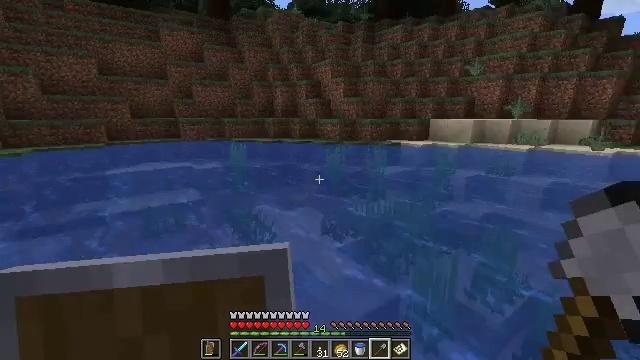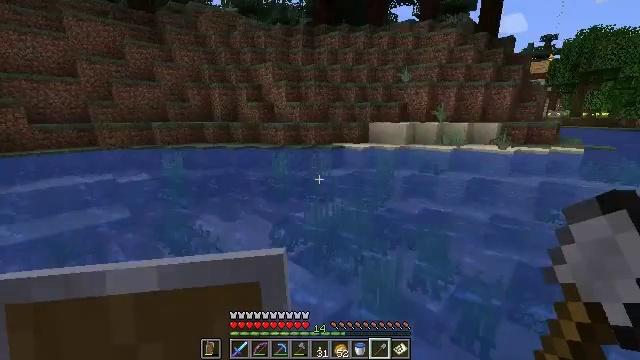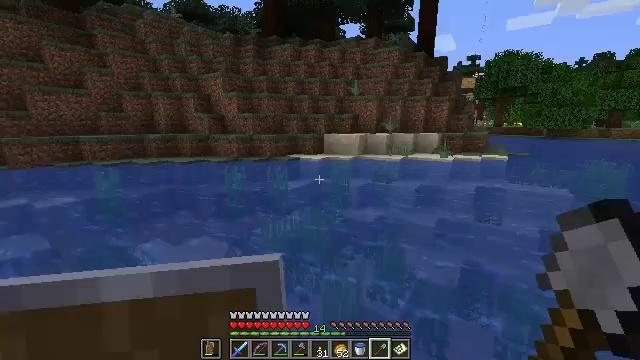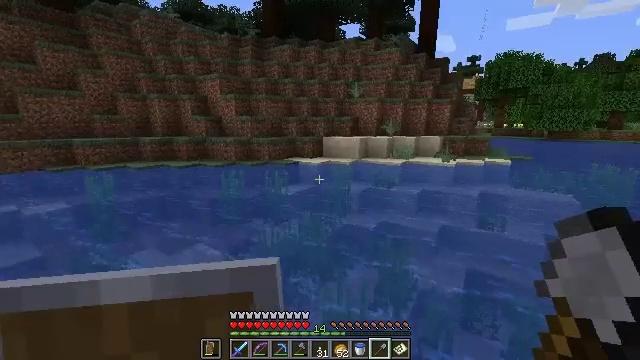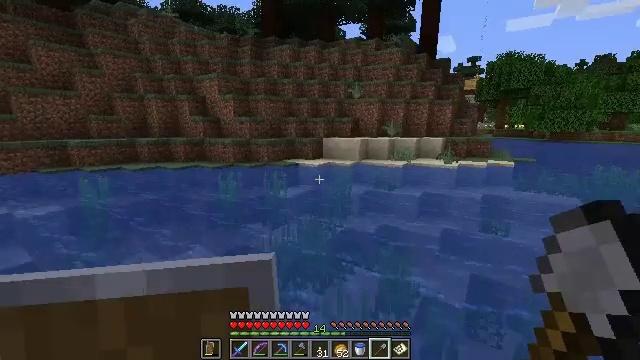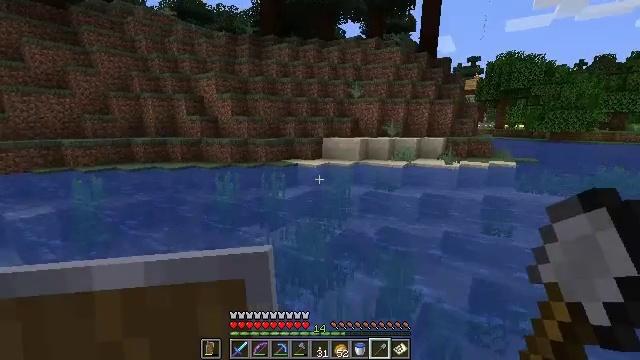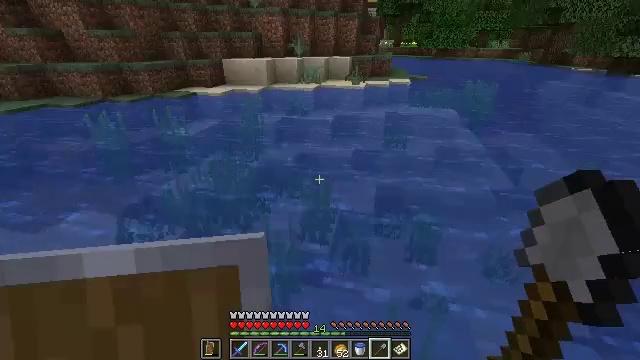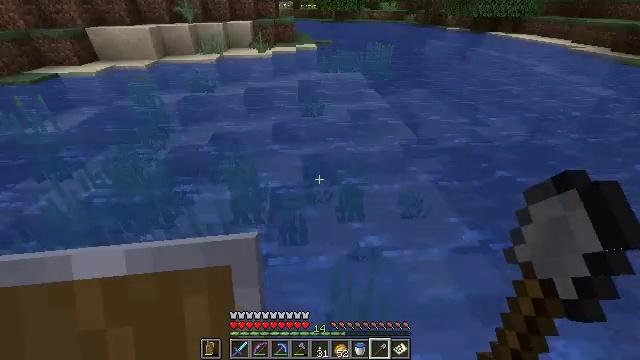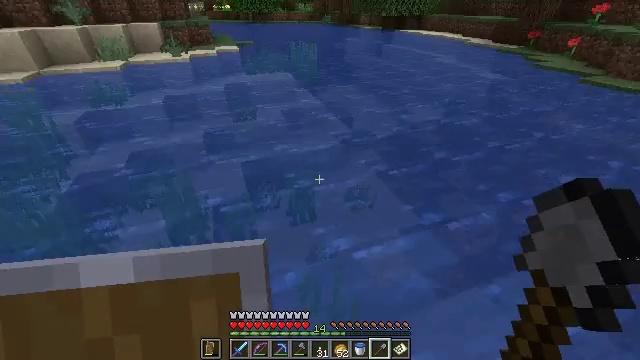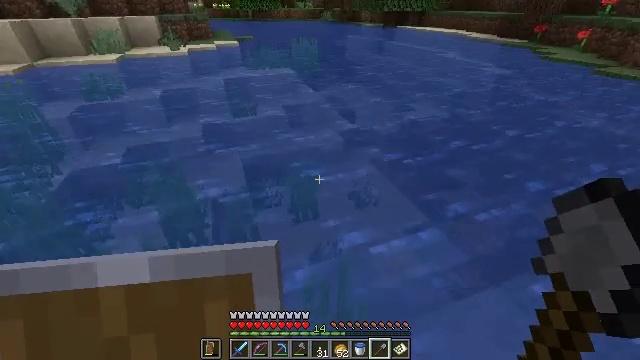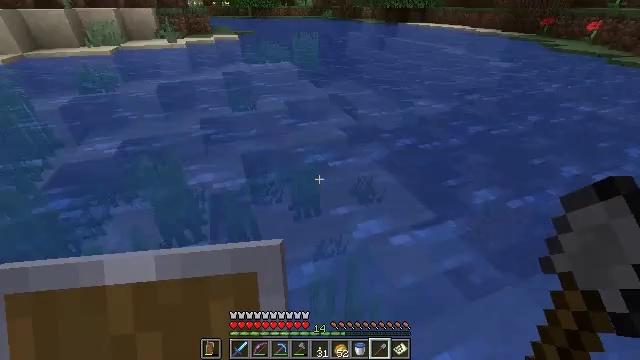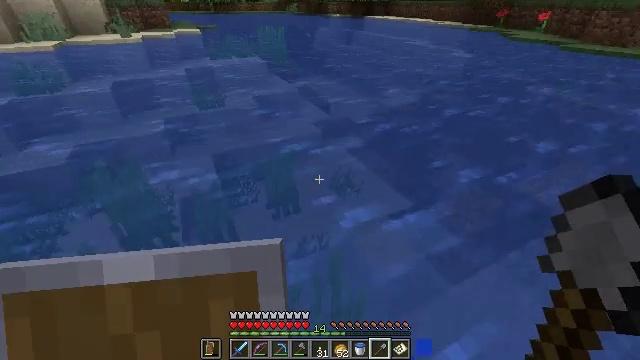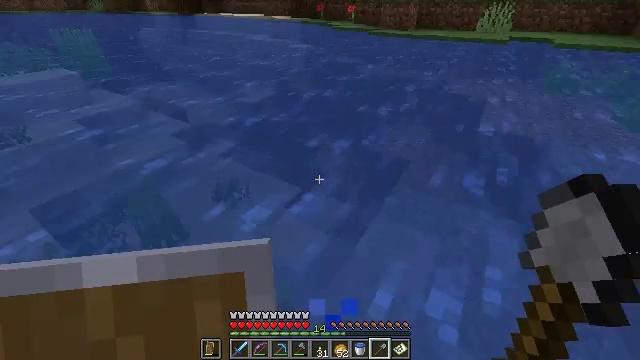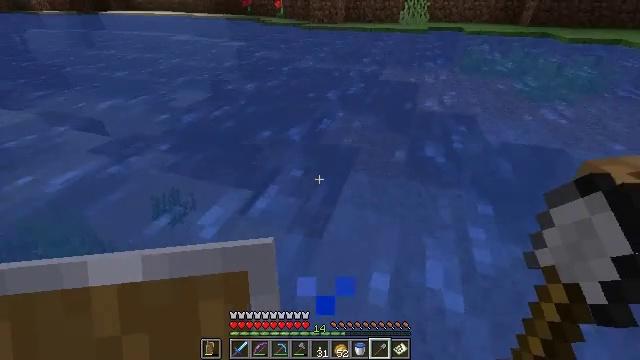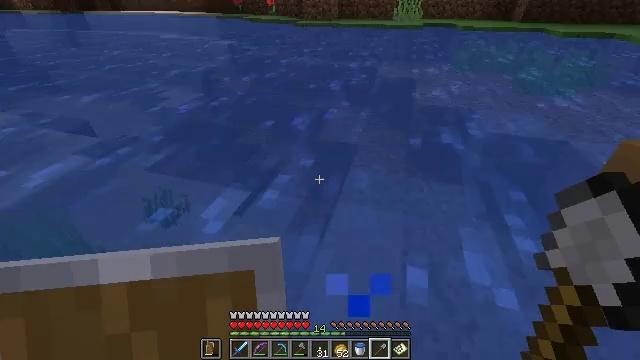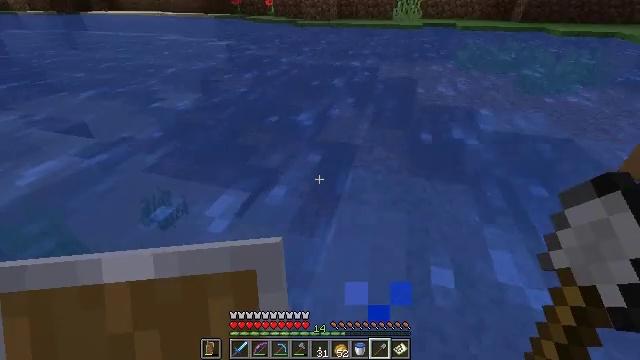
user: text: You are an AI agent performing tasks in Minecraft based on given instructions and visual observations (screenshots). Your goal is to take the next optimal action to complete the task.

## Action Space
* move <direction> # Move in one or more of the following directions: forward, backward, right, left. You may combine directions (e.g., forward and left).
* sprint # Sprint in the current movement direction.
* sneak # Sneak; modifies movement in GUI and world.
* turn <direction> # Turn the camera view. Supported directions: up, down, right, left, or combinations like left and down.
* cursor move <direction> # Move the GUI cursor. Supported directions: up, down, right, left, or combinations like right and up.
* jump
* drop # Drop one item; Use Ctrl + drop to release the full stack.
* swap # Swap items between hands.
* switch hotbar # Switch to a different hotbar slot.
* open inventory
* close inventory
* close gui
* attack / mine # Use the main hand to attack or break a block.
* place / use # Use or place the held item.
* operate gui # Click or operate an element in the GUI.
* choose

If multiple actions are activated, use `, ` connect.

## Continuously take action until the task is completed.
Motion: motion action
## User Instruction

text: Mine the clay from the riverbed.
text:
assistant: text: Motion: move forward, turn right
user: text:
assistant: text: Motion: move forward, turn right and up
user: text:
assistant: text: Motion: move forward
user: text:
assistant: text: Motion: move forward
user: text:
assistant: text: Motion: move forward
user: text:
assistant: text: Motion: move forward, turn right and down
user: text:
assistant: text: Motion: move forward, turn right and down
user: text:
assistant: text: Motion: move forward, turn right
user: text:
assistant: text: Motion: move forward
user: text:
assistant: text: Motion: move forward
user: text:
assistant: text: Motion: move forward, turn right
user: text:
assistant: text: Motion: move forward, turn right
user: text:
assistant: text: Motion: move forward and move left, turn right
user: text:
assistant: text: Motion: move forward and move left, turn right
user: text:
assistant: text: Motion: move forward and move left
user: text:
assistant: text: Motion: move left
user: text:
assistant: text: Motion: move left
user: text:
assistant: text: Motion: move left
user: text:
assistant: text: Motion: move left
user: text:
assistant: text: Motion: move left, turn right and down
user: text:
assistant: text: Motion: move left, turn right and down
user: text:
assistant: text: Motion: move left, turn right and down
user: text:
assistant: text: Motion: move left
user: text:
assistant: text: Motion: move left
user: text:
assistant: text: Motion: move left
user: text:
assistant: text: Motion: move left
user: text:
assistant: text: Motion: move left
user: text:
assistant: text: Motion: move left, sneak
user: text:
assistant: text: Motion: move left, sneak, turn right
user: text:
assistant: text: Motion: move left, sneak, turn right and up